Question: I'm building a custom control which is to have multiple focus points. For example, within 1 control, let's say there's 3 regions (could be defined as a rect on the canvas) which are to be able to have focus. Depending on which one has focus, I don't want the default Windows dotted line around it, but some special handling. I know nothing about how to even give 1 custom control its own focus.
The original project was a single TPanel with a few VCL controls on it, each of course being its own window, thus having its own focus. But now I'm putting it into a custom class of its own, which these 3 controls will no longer exist (they were only there in version 1 as a prototype) and I need to now somehow mimic the focus in these different regions.
I guess similar to something as simple as a TListBox, where certain items within that control get the focus instead of the entire control its self.
Here's a picture to help demonstrate what I'm making...

The one on the top is the original with the buttons. But the one on the bottom is the new one I'm building which is all custom drawn.
To elaborate, I'd like to see if Windows already has special handling for this type of scenario before I go and re-invent the wheel.
I'm not looking for the "Easiest" way to accomplish this. And I also do not want recommendations to revert back to how I had it before, because there's many reasons I don't want 1 control with multiple other controls within. I just need a yes or no, with an explanation.
I just realized the main concern is the use of the 'tab' key. The control has to first get the focus, start the focus on whichever sub-item it's supposed to, then respond to 'tab' on my command until it reaches the end, then pass the tabbing over to the next control. Then it also needs shift+tab as well. How on earth would I implement this tabbing? That's where I got stuck, but it just struck me that this is the main reason I'm asking.
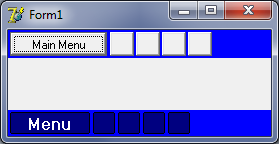
Answer: No you can't get windows to recognize multiple points of keyboard focus inside the same window handle, since each control with a window handle either has, or does not have, keyboard focus. The "inner focus" between multiple controls is up to you to sort out.
As you already knew, the most simple way to accomplish this is to have multiple sub-controls with their own window-handles, which is what you said you are doing:
'''
TMyThreeEditControls = class(TControl) // parent has no window handle!!!!
protected
FEdit1:TEdit;
FEdit2:TEdit;
FEdit3:TEdit;
...
end
'''
In the situation above, the parent control is a TControl, it creates several sub controls, in my example above, all three have their own window handles, and thus Windows can display keyboard focus when you hit tab, and handle mouse focus as part of Windows's common controls library's functionality.
In short, the "composite" approach where you include sub-objects (other controls) in your main control, which you are trying to move away from is in fact, the only way to let Windows do most of the work.
On the other hand, what you might be looking for is not a way to have a control paint itself, but some code to make something look like it is focused, in your own custom painting routines, if that is what you are looking for, you should look into the VCL source code or this <URL> on about.com for examples on how to tell Windows to draw a focus rectangle, etc. The about.com link is an imitation and does not use real windows code to draw focus in a Windows-theme aware way.
Update: it is possible that what you are also looking for is the way to determine if mouse co-ordinates are within a specified rectangle (the rectangle represents a button in your case) and if so, to draw a "hot state" for the button. There are more sub-tasks than this to accomplish if you wish to build a control yourself, I recommend you study existing controls such as TStringGrid and TCategoryButtons in the VCL source code, to see the MouseMove, MouseDown, and MouseUp handling code you will need to do the things you are trying to do. In particular, StringGrid source code is the way to see how the "tab key" can be used within a single control with a single window handle, because in that control the tab key can be used (if the right options are turned on) to navigate among all the cells inside the string grid, as if each one was a separate control, even though it is all one control.